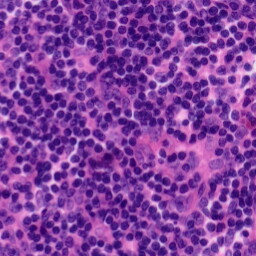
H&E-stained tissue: Tonsil